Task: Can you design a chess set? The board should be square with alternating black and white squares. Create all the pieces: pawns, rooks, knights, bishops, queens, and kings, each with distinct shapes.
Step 1187:
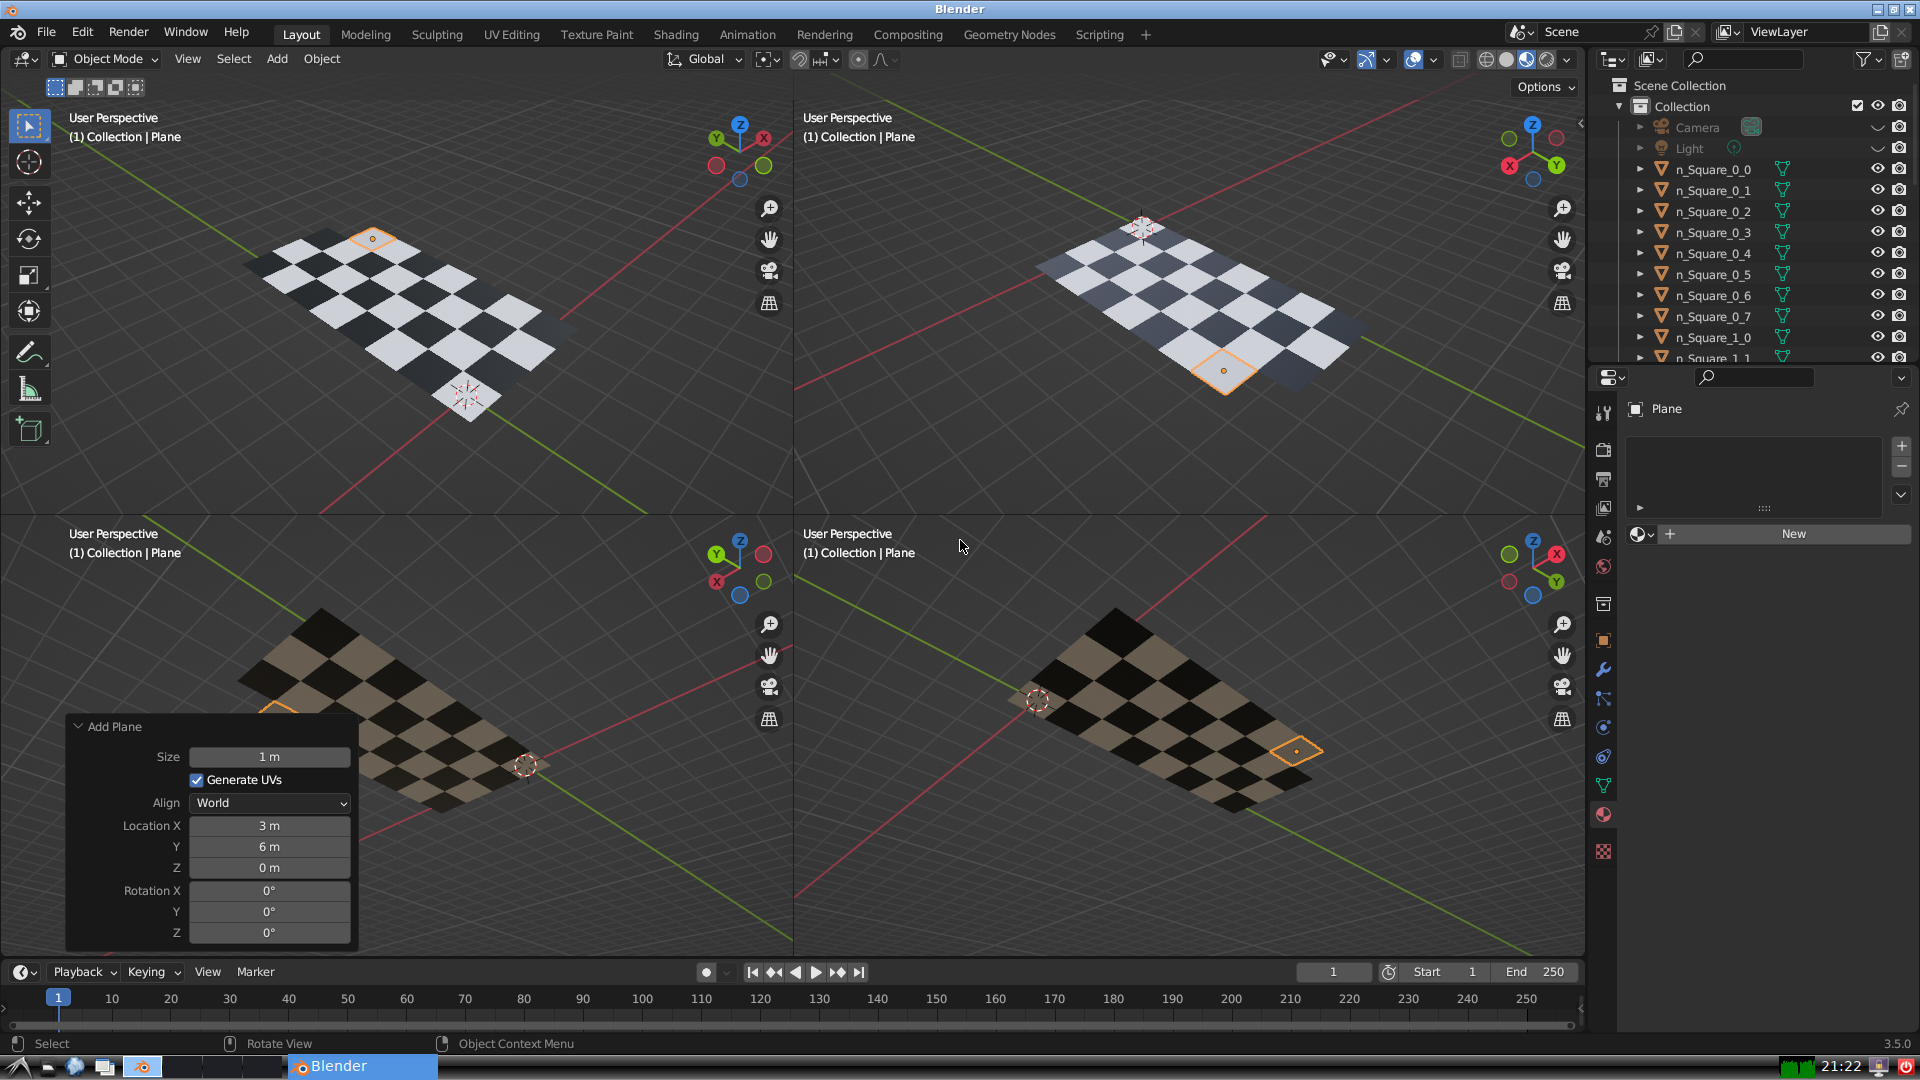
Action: {"key_press": ['Ctrl, Home']}